Question: I have camera class that hold her orientation via euler angles and position. Something like that:
'''
float m_x;
float m_y;
float m_z;
Vector4 m_pos;
'''
And i want to move this camera free over the space.
When user move mouse up-down camera must rotate around x axis in her own coordinate system. But i want to hold only this three angles and position and nothing more.
So algorithm looks like this:
1. Find camera local system axis (u, v, n)
2. Rotate around u axis on angle alpha
3. Find angles around (1, 0, 0), (0, 1, 0), (0, 0, 1) that answer to rotation on angle alpha around u axis
4. Add them to m_x, m_y, m_z
Question is: how can i calculate rotation angles in default coordinate system (i mean in (1, 0, 0), (0, 1, 0) and (0, 0, 1)) that answer to rotation angles in local camera coordinate system?

Or may be better solution exists for this problem?
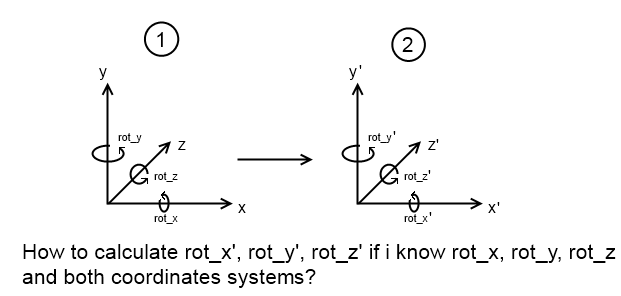
Answer: I'm answering the concise question from <URL>:
> how to calculate rotation in one coordinate system that answer to rotation in another coordinate system?
You can transform rotations between coordinate systems by applying a suitable transformation matrix. This in turn can be computed form the euler angles, see the <URL>.
Depending on your application, you might or might not have to take translations into account as well. As I understand your question, you can concentrate on the rotation part of each transformation.